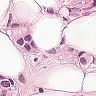
Metastatic tissue present: yes